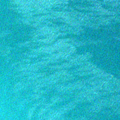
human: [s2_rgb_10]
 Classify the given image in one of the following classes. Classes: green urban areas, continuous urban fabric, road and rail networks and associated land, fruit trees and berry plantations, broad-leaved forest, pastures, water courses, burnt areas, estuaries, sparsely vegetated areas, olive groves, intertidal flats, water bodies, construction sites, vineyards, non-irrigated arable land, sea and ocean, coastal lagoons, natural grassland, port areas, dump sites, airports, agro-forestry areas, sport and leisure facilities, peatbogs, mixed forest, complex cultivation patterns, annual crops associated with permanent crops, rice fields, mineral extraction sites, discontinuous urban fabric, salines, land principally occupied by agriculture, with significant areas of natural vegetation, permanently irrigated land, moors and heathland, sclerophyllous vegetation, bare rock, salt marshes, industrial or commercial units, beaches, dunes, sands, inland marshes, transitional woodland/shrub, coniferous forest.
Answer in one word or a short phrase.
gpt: sea and ocean